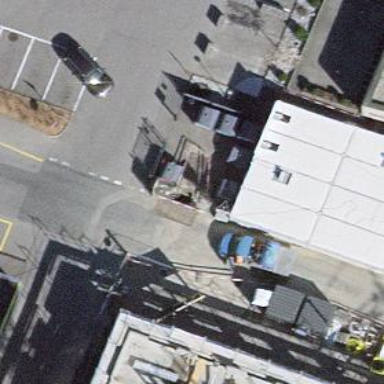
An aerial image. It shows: Recycling container enclosed by fence.